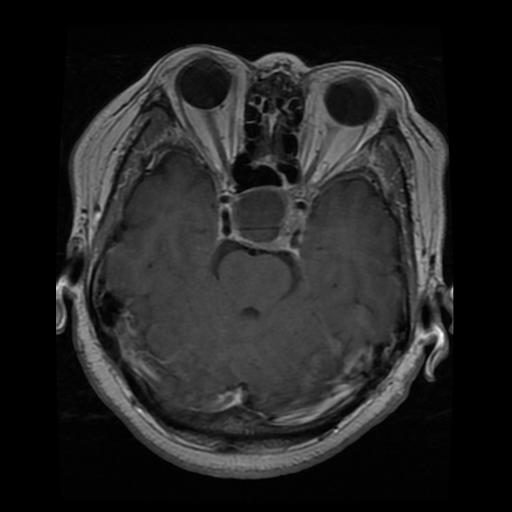
Label: pituitary